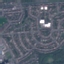
Label: Residential